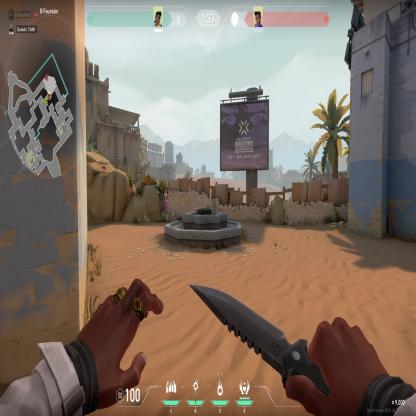
Label: enemy